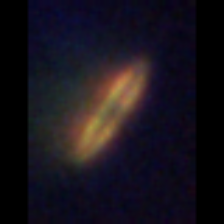
Taxon: Pennate
Group: Diatoms